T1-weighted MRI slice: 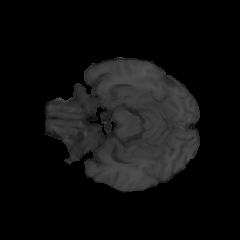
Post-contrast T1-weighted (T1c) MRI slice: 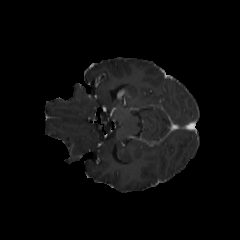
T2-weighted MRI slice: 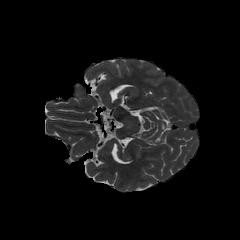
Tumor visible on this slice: no